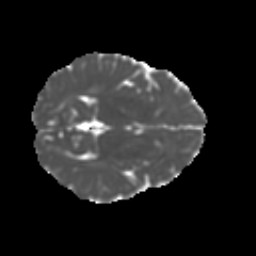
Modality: MD
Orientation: axial
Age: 10
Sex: female
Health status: ill
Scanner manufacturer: ge
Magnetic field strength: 3 T
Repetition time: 6.752 s
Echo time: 0.079 s